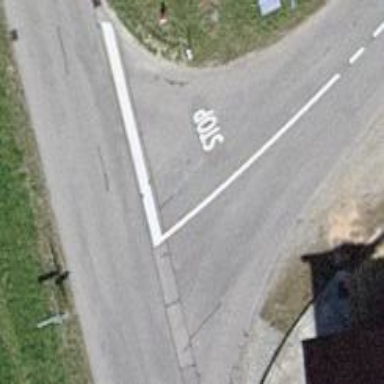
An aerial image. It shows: Road with stop sign.